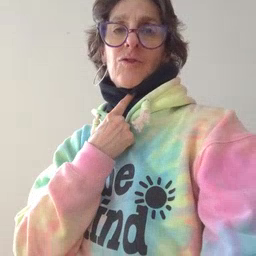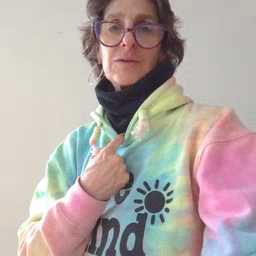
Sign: thirsty